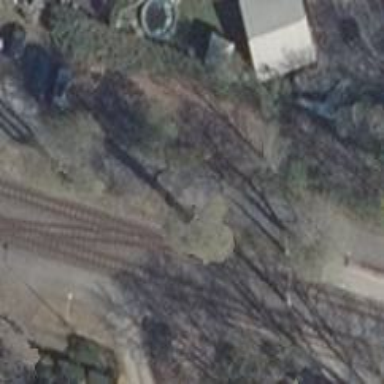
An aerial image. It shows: Railway switch with the turnout on the right side.